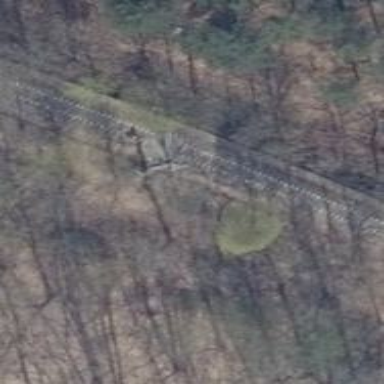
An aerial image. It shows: Disused railway with embankment.